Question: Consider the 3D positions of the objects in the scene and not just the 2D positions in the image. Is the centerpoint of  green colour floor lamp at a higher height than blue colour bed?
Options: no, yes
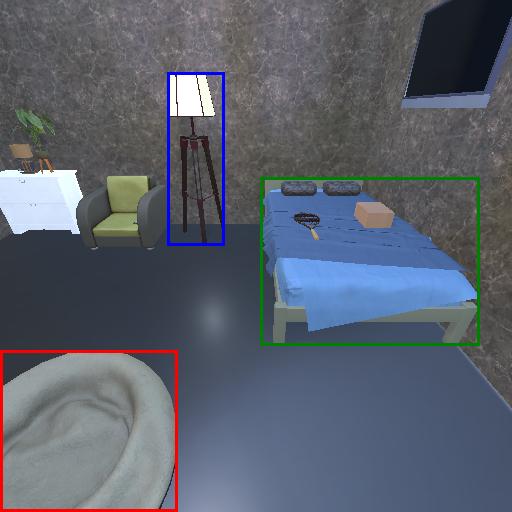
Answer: no